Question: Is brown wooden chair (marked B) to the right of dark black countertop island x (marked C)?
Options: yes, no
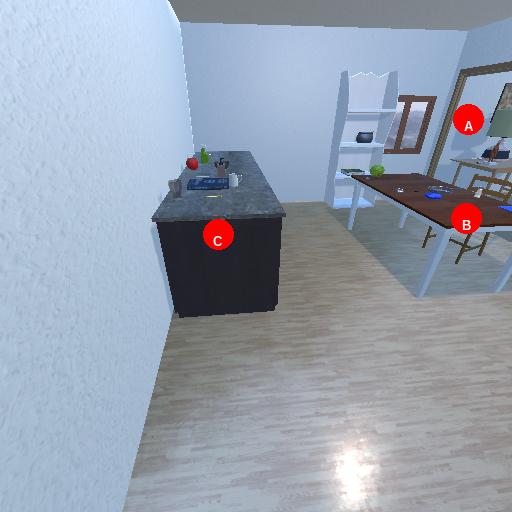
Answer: yes